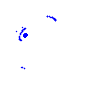
Particle: electron